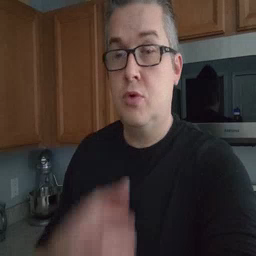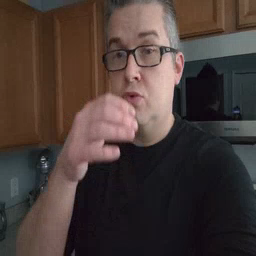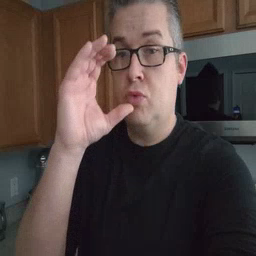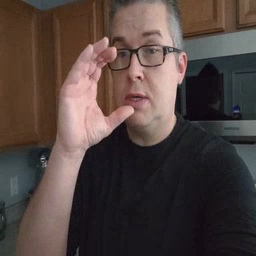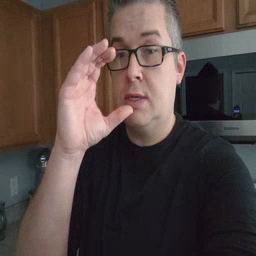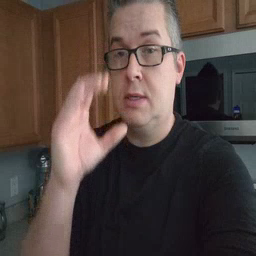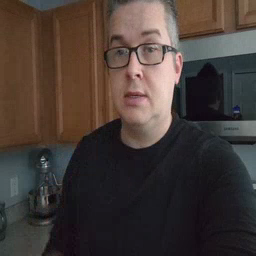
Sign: drink